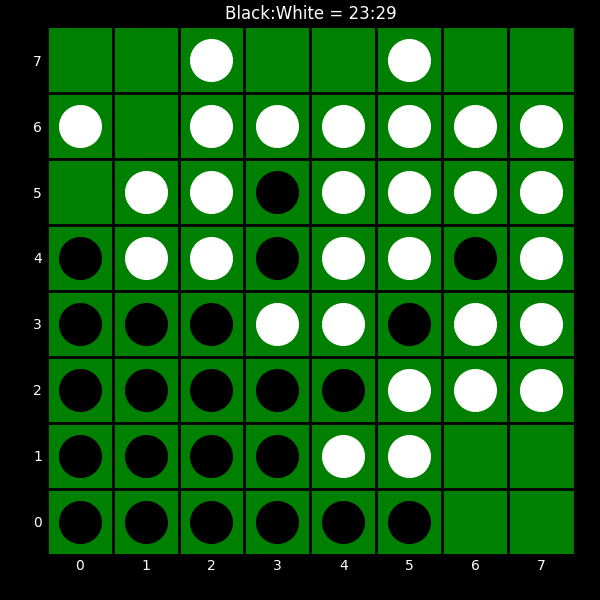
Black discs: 23
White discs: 29